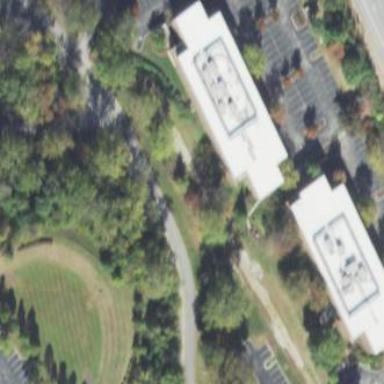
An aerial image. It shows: Commercial building.